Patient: sex M, age 78
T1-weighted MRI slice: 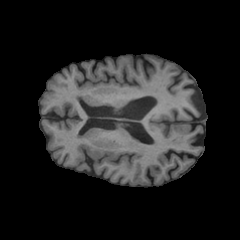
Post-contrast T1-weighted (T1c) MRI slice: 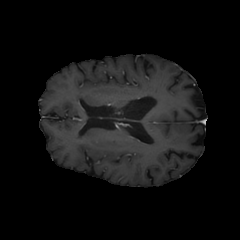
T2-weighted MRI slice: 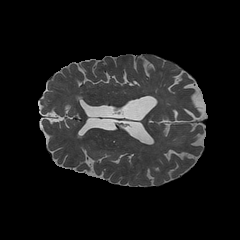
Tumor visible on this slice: no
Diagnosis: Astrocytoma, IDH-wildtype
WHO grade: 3